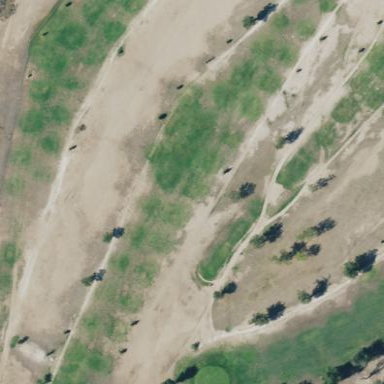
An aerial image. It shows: Well-maintained grassy area designated as golf fairway.